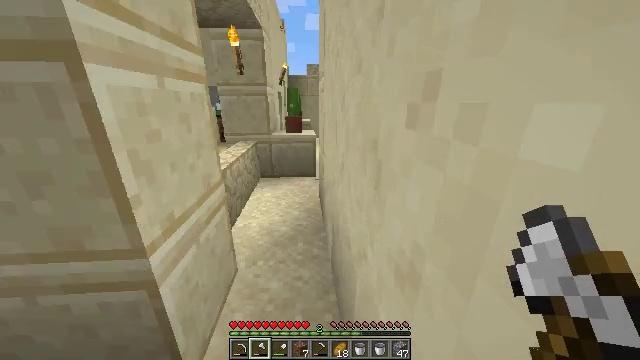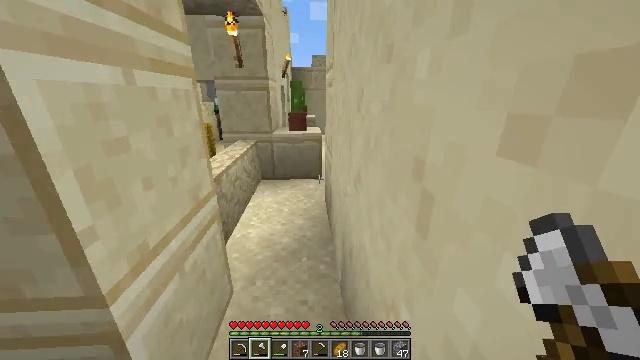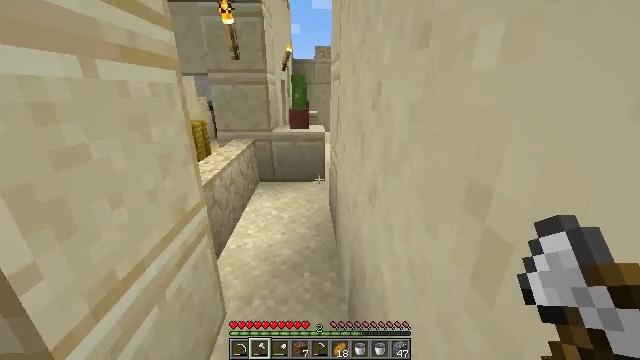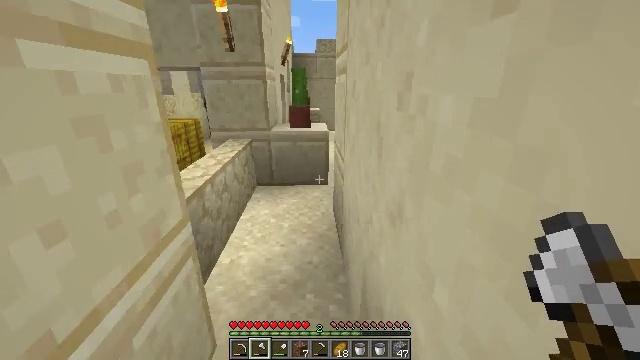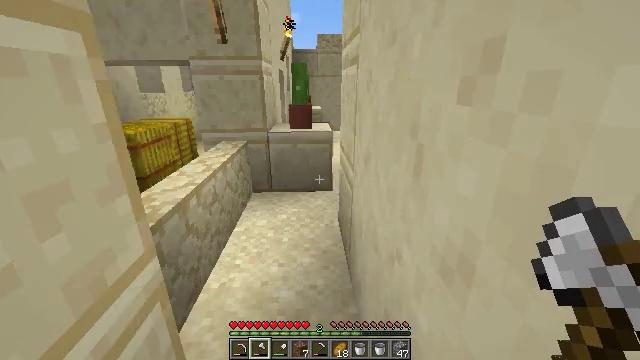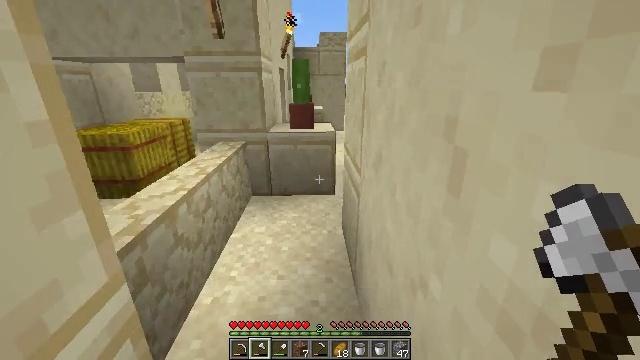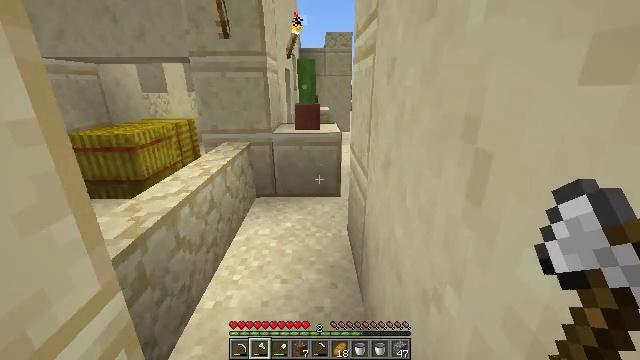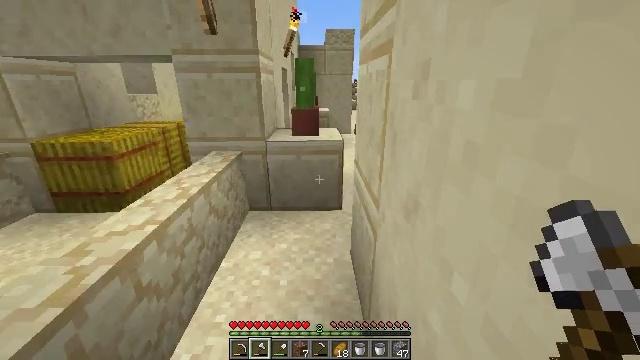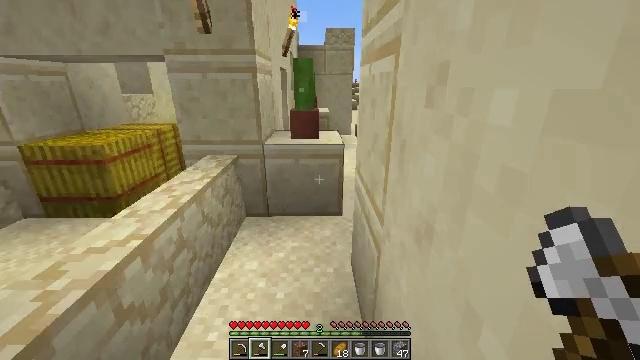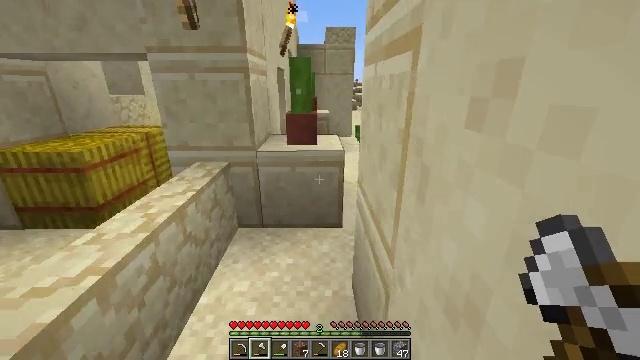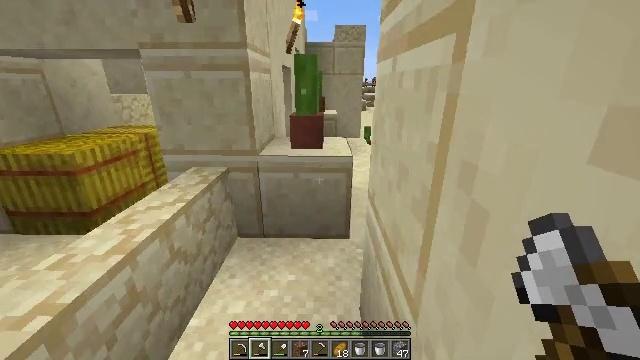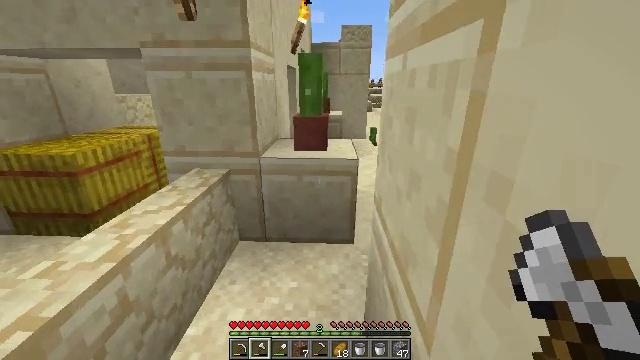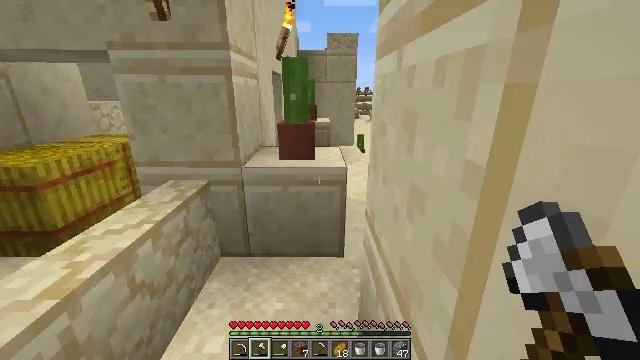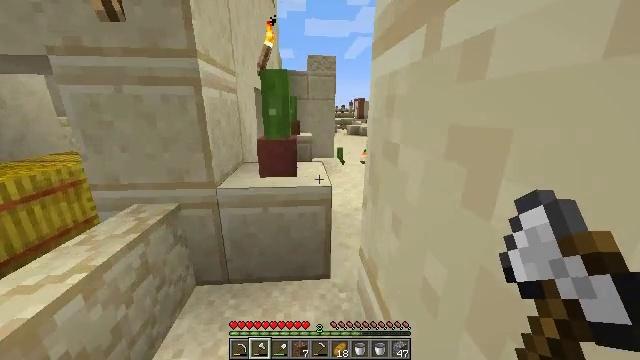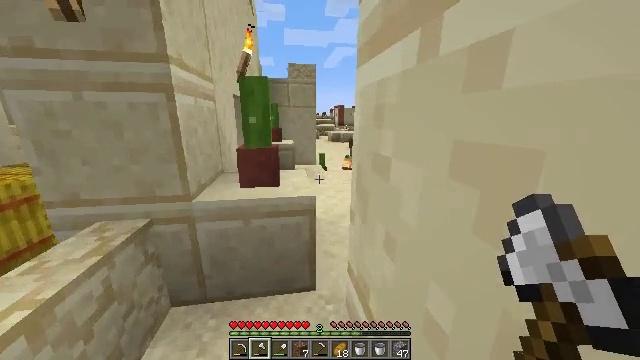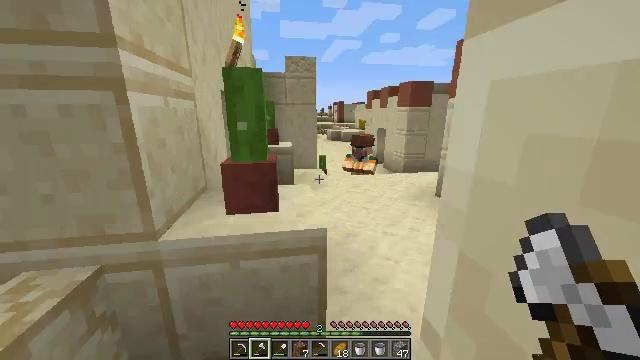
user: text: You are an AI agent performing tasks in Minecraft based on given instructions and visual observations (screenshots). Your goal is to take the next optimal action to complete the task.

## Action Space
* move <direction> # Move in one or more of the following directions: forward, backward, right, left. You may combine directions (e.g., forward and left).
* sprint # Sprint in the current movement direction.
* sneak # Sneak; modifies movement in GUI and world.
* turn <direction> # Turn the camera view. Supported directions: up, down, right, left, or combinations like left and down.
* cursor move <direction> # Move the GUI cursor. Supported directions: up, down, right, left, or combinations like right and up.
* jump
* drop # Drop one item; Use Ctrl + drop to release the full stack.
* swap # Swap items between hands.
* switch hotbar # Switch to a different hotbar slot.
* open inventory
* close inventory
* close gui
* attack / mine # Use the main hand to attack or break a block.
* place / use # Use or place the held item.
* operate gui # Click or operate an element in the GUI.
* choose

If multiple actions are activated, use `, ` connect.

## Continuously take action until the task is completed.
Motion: motion action
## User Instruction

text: Break the wall torch for relocation.
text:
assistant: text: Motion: move forward, sprint, turn left
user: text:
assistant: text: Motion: move forward, sprint
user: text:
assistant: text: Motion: move forward, sprint
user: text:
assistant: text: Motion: move forward, sprint
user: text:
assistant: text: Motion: move forward, sprint
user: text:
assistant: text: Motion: move forward, sprint, turn left
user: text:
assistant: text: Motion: move forward, sprint
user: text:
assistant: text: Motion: move forward, sprint
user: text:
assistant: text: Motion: move forward, sprint
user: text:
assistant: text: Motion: move forward, sprint, turn left
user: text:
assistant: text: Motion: move forward, sprint, turn left
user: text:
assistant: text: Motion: move forward, sprint, turn right and up
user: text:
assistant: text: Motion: move forward, sprint, turn right and up
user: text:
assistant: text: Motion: move forward, sprint, turn right and up
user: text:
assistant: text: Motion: move forward, sprint
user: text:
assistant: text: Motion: move forward, sprint, turn left and up
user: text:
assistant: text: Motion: move forward, sprint, turn left and up
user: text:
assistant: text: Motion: sprint, turn left and up
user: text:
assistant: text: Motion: move left, turn left and up
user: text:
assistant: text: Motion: move left, turn left and up
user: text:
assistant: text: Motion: move left, turn left and up
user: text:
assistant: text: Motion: move left, turn left and up
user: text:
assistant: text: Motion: move back and move left, turn left and up
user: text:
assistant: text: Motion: move back and move left, turn up
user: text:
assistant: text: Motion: move back, turn up
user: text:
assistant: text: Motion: turn right
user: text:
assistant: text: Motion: turn right
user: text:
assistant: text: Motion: turn right and down
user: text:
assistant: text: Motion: turn right and down
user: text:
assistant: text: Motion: turn right and down